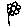
Label: flower